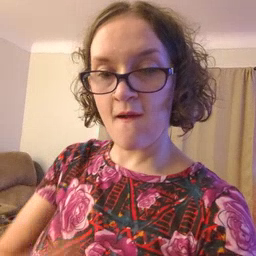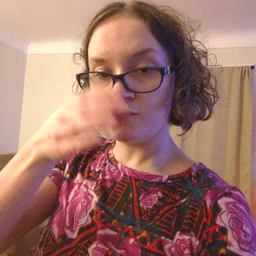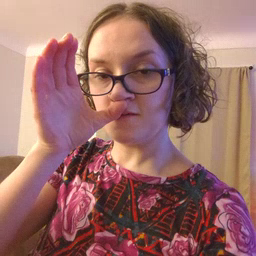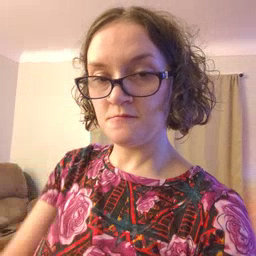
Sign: drink